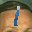
Label: 1